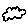
Label: cloud